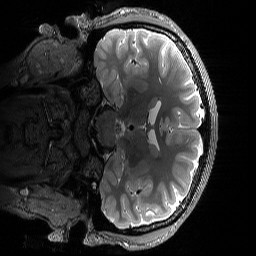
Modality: T2w
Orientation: coronal
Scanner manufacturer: siemens
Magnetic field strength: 3 T
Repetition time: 3.2 s
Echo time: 0.565 s